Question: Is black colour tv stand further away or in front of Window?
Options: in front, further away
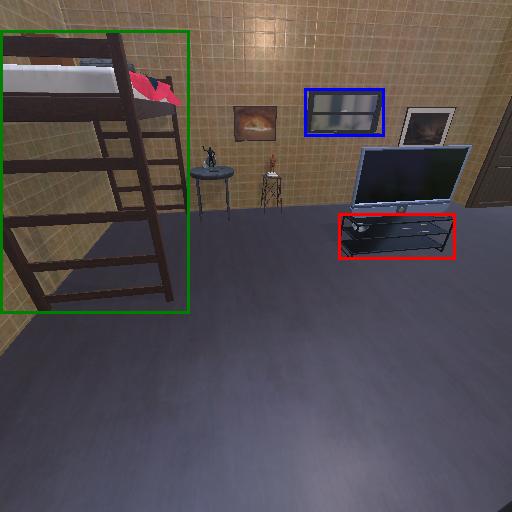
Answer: in front